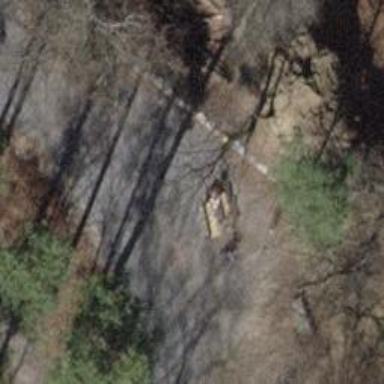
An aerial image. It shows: Picnic table located in leisure land area.